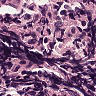
Metastatic tissue present: no